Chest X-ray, AP view. Patient: 60 years old, sex F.
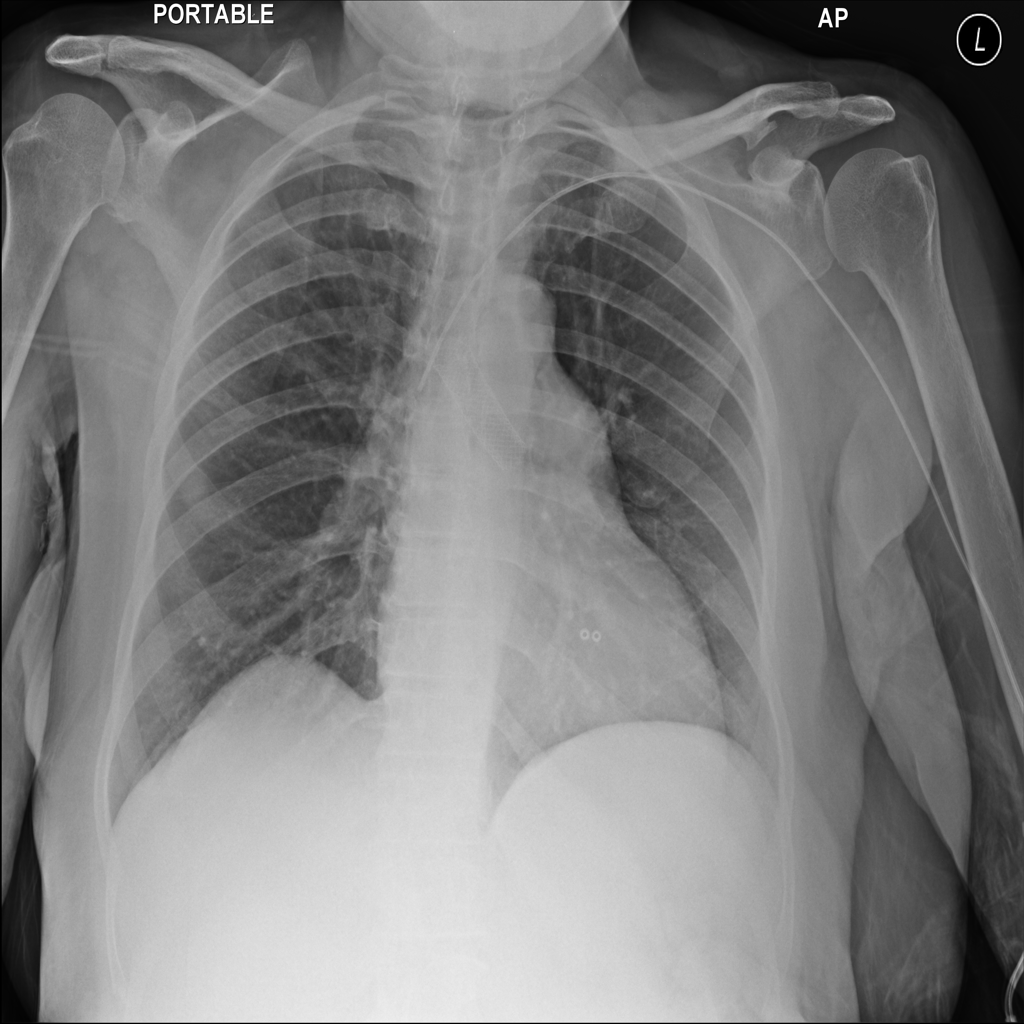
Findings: No Finding